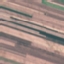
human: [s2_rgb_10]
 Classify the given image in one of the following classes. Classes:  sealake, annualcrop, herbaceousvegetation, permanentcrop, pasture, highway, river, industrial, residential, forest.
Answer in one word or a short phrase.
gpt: AnnualCrop